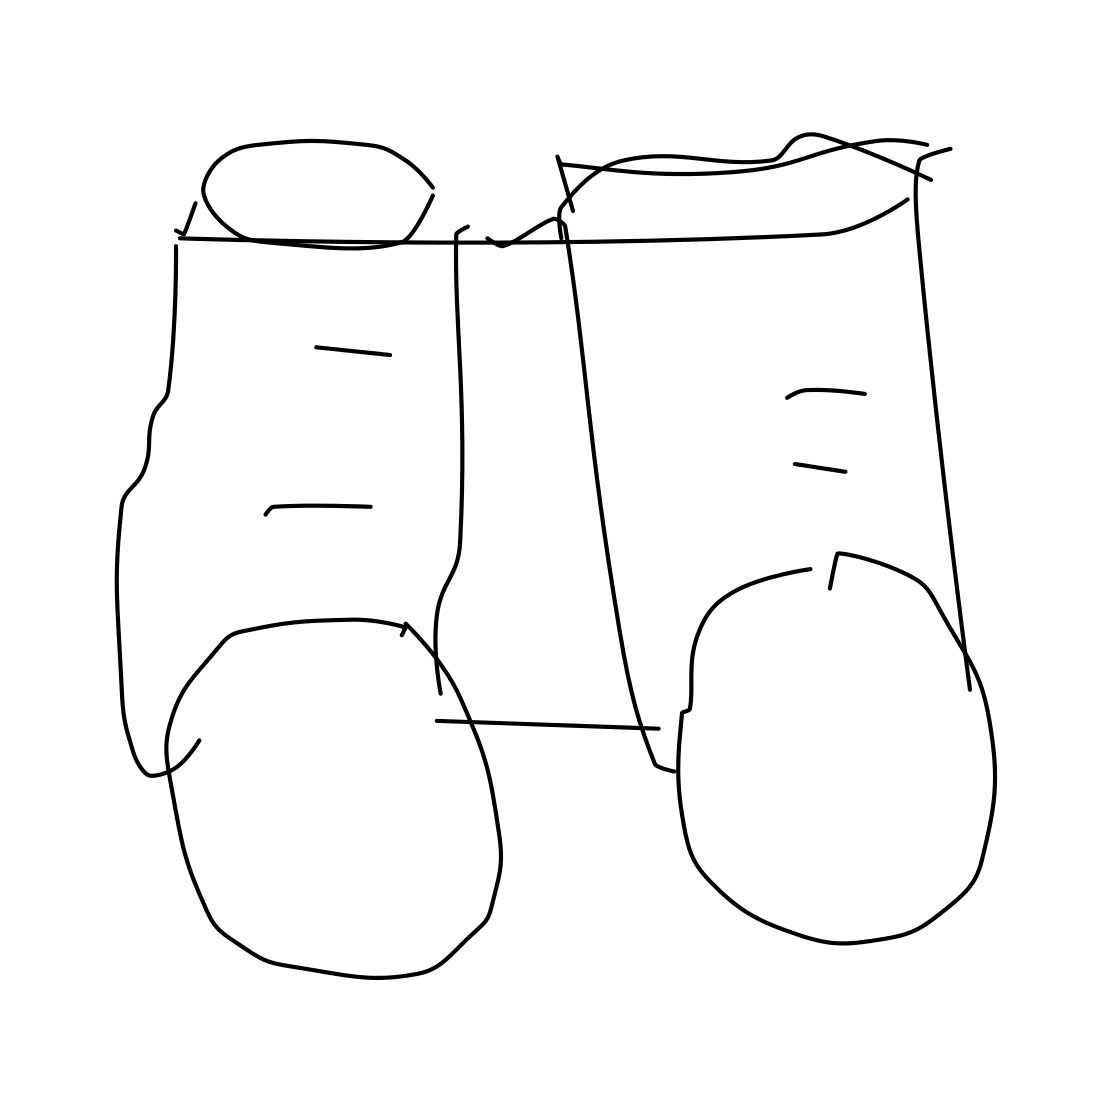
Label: binoculars